Field crop: tomato
Growth stage: 2
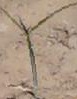
Species: cyperus